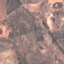
Land use / land cover: PermanentCrop